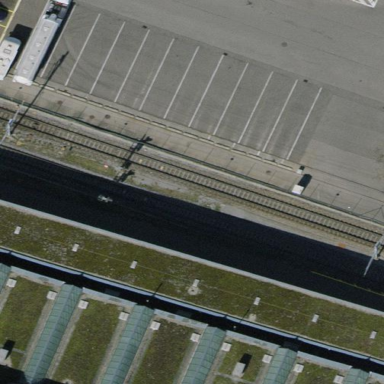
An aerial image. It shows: Industrial building near railway wash.